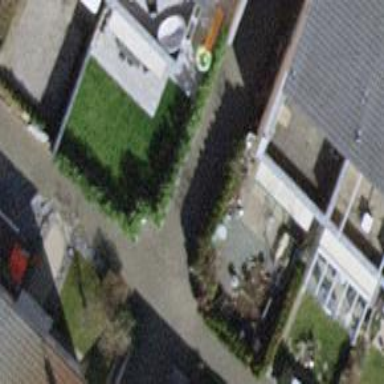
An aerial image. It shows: Garden that is leisure land.